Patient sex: F
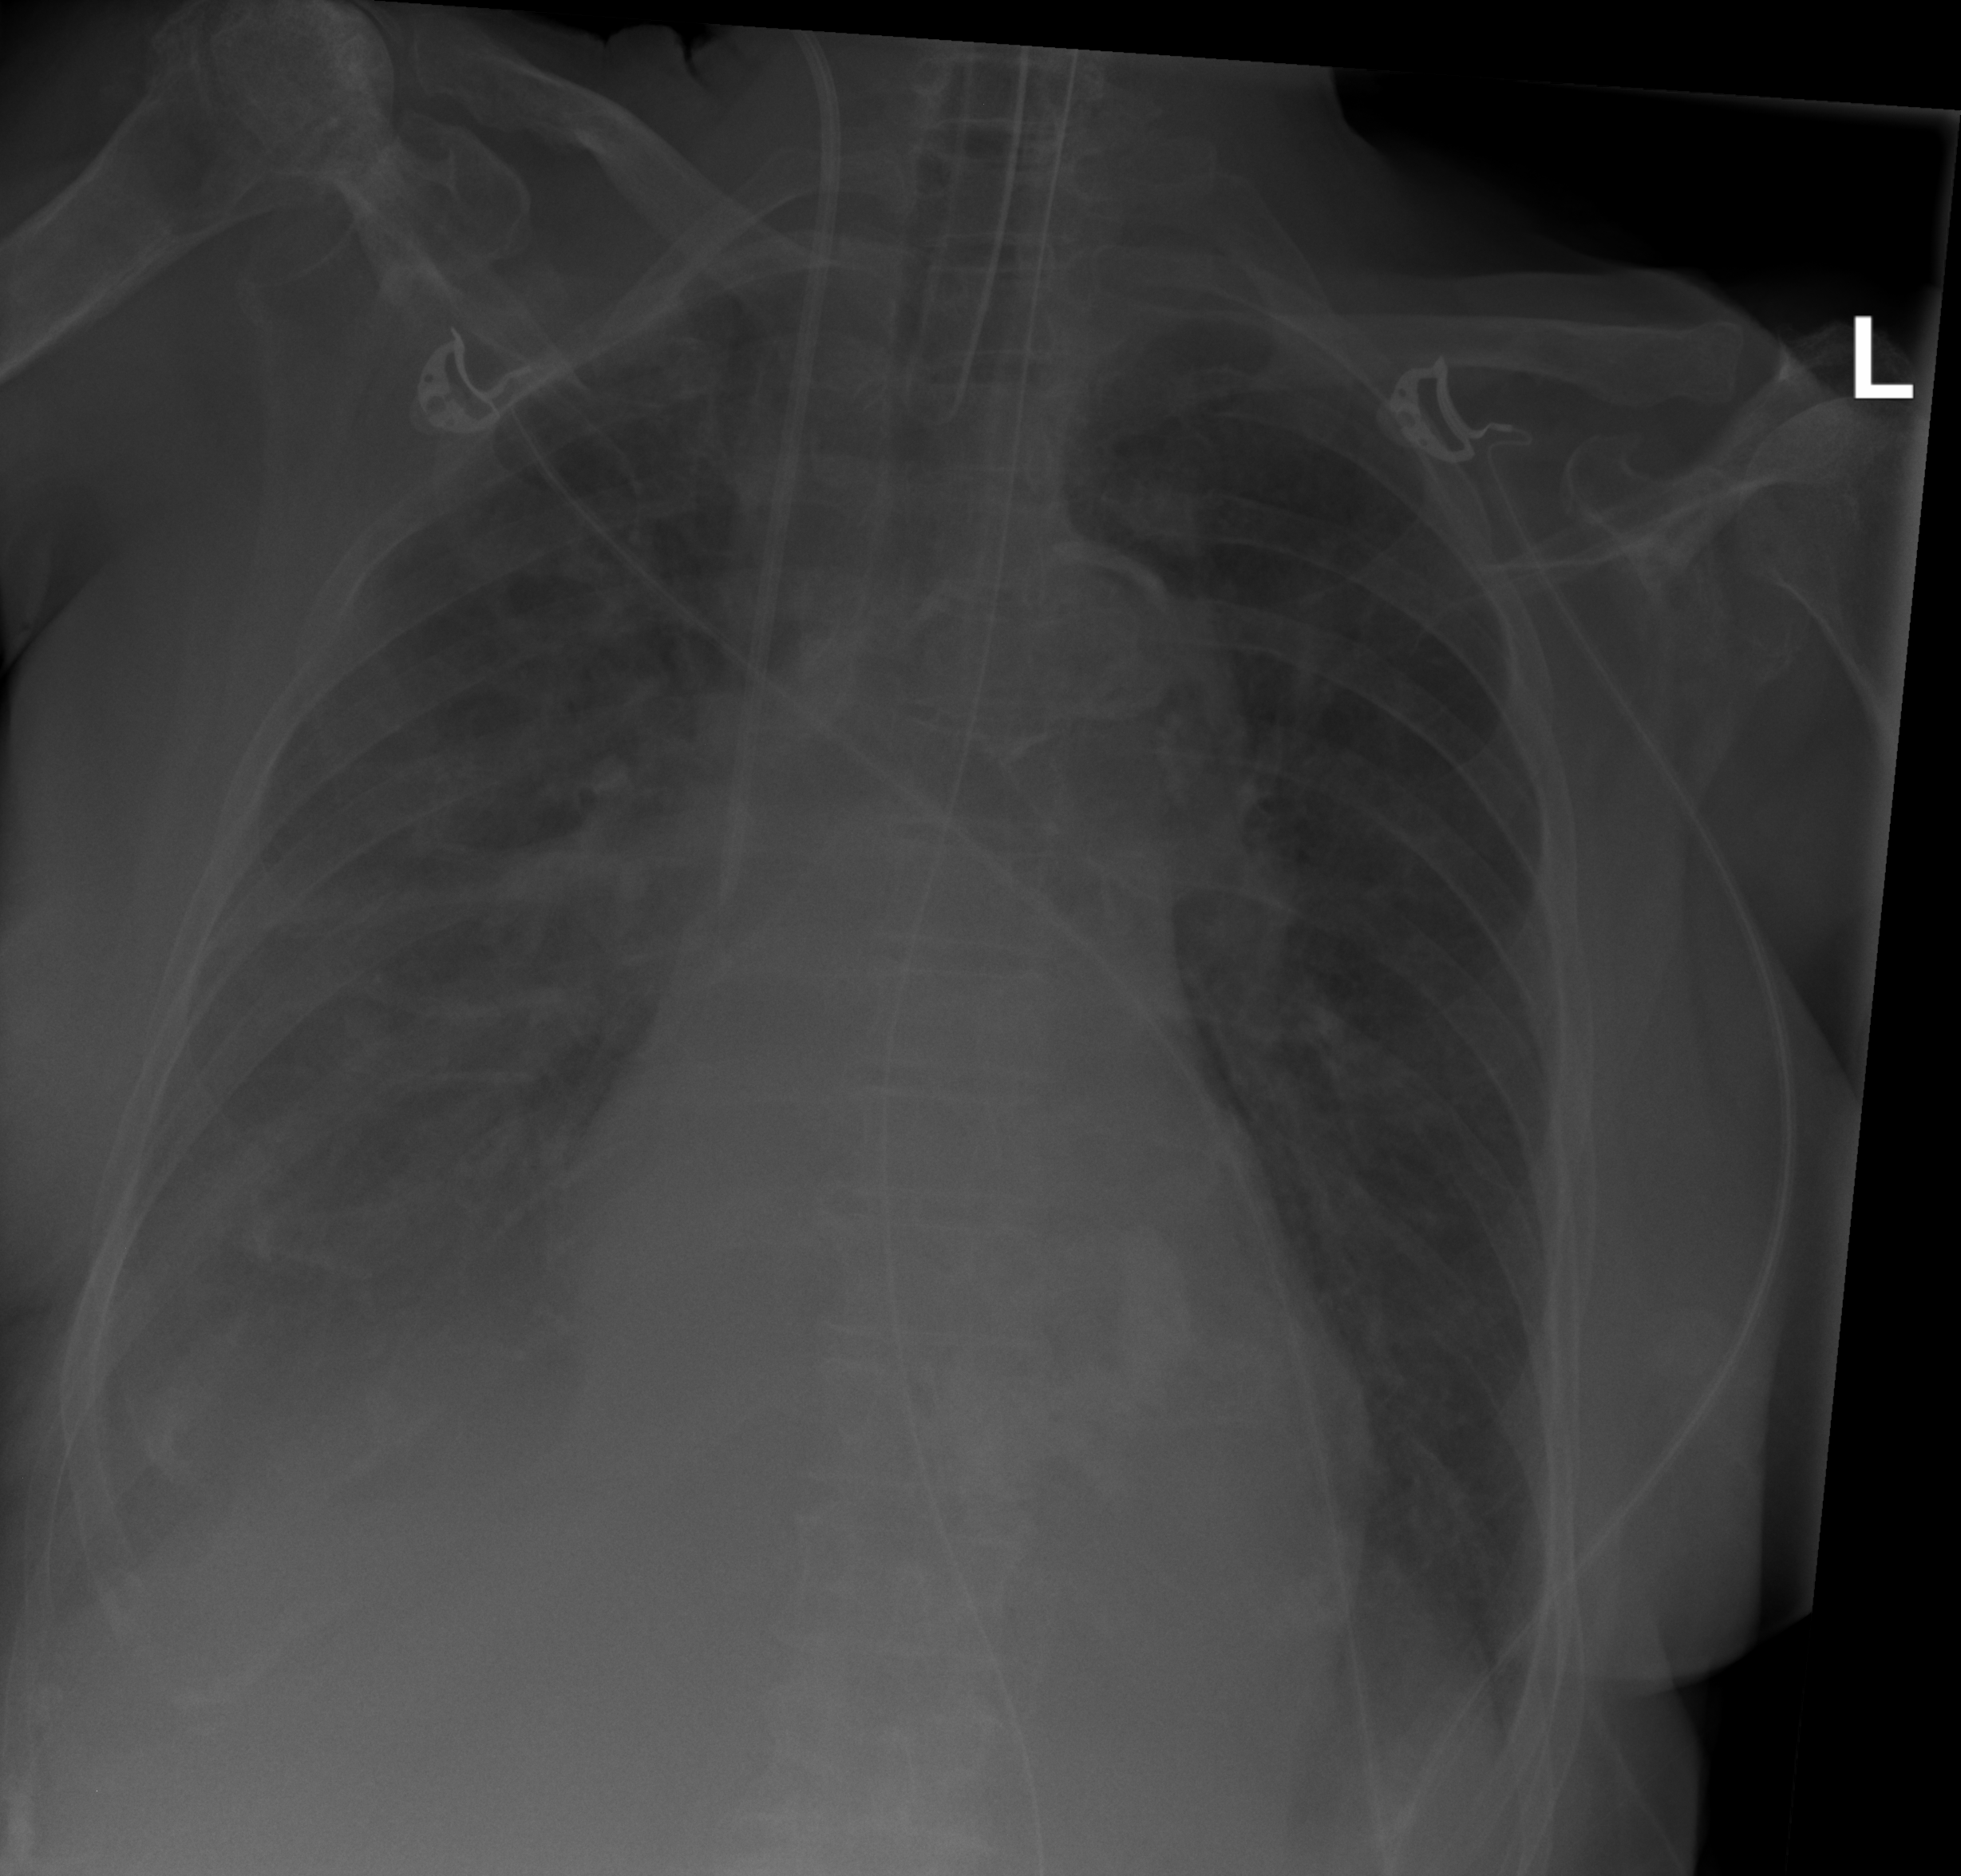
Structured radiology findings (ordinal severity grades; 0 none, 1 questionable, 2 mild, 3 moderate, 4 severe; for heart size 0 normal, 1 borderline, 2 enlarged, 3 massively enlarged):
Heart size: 1
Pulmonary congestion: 0
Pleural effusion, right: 2
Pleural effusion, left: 1
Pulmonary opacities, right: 2
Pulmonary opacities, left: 1
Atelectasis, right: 2
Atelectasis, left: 0